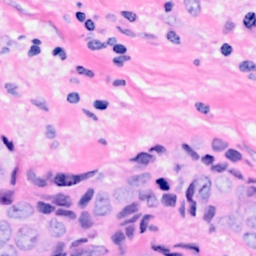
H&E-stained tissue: Breast